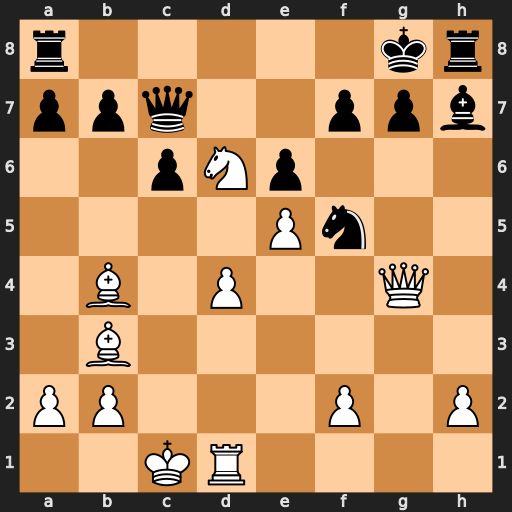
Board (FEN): r5kr/ppq2ppb/2pNp3/4Pn2/1B1P2Q1/1B6/PP3P1P/2KR4
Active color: w
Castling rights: -
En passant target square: -
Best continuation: Rg1 Bg6 Nxf5